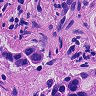
Metastatic tissue present: yes